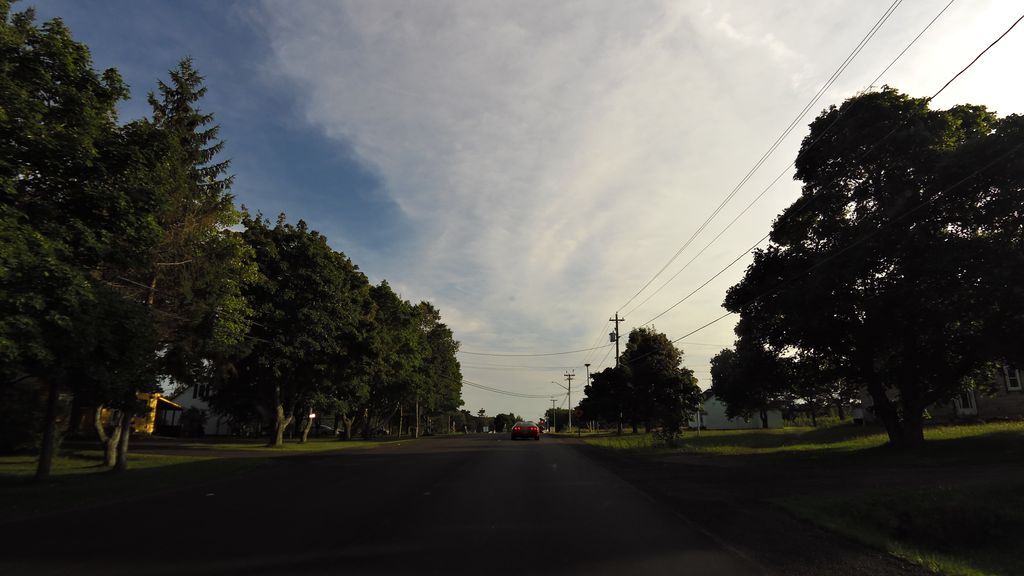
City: charlottetown